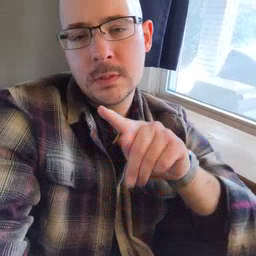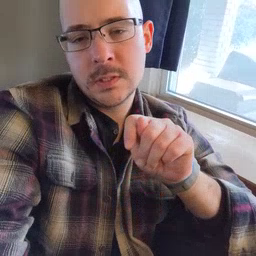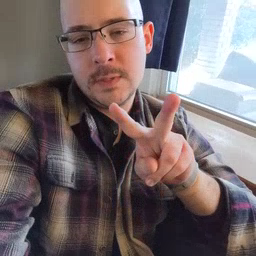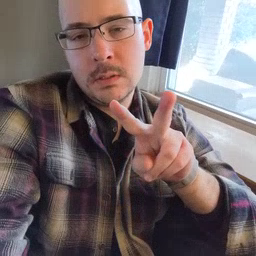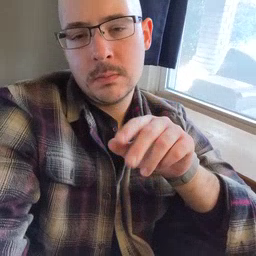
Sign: TV